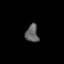
Tissue: lung
Cell type: Smooth muscle cells
Senescence score: 0.5444
Nuclear area (px): 222
Mean DAPI intensity: 97.626